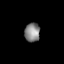
Tissue: lung
Cell type: Endothelial cells
Senescence score: 0.6439
Nuclear area (px): 285
Mean DAPI intensity: 132.512